Interaction volume radius: 10 \u00c5
Interaction volume height: 15 \u00c5
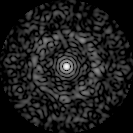
Disorder parameter: 0.8419